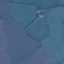
Land use / land cover class: Pasture